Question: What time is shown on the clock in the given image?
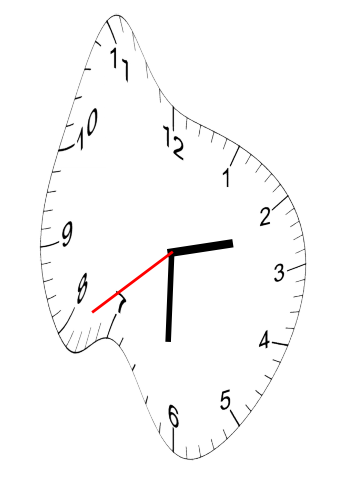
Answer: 02:30:39